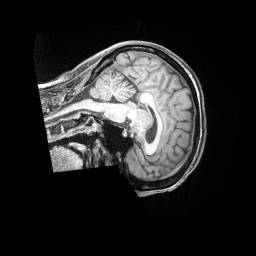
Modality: T1w
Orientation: sagittal
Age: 39
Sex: female
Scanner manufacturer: siemens
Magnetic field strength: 3 T
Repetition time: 2 s
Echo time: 0.00211 s